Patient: sex F, age 58
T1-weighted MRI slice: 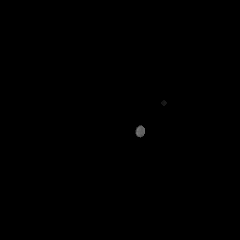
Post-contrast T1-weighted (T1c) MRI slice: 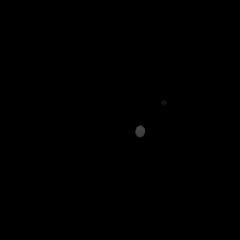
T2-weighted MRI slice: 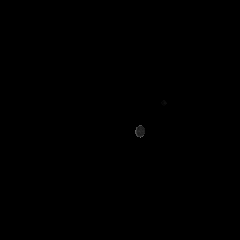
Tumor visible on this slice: no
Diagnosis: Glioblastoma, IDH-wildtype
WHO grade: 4